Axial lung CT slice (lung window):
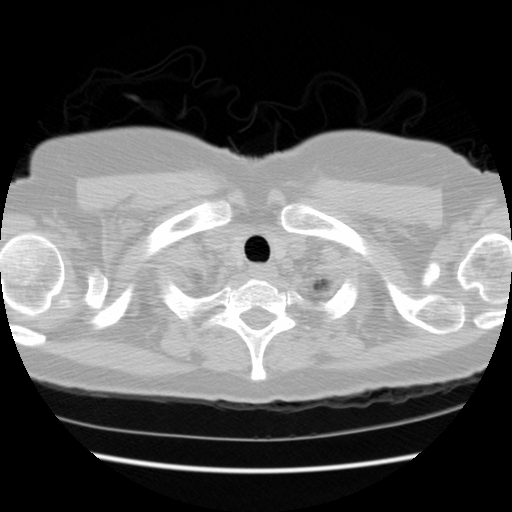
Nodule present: no